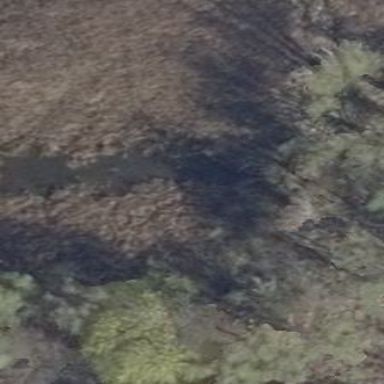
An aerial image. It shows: Patch of scrub vegetation.